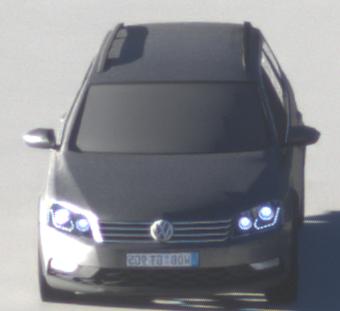
Make: VW
Model: Passat Alltrack 1.8 TSI
Detailed model: Passat (B7) Alltrack
Model produced from: 2012/03
Model produced until: 2013/06
Doors: 5
Color: gray
Road condition: dry road
Daytime: sunrise or sunset
Contrast: high contrast